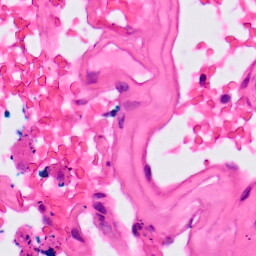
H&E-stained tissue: Lung